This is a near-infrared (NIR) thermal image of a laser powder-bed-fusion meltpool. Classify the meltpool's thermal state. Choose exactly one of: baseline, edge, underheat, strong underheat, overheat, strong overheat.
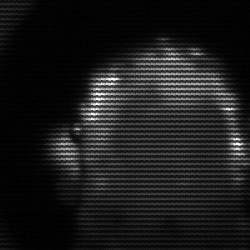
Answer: baseline